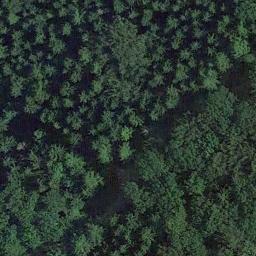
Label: forest